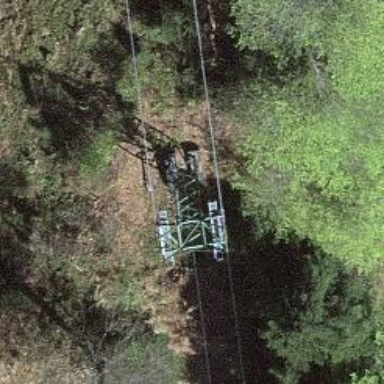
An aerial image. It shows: Cable car system.